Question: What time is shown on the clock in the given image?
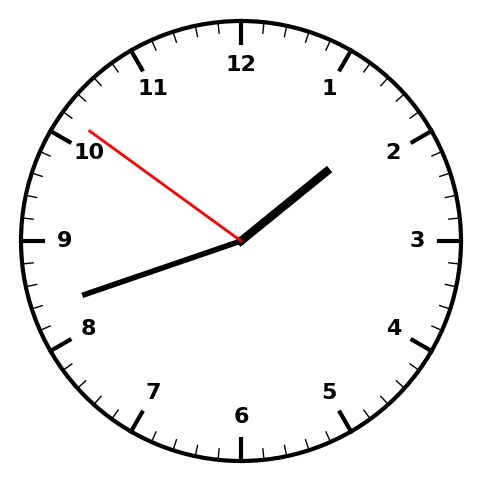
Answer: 01:41:51